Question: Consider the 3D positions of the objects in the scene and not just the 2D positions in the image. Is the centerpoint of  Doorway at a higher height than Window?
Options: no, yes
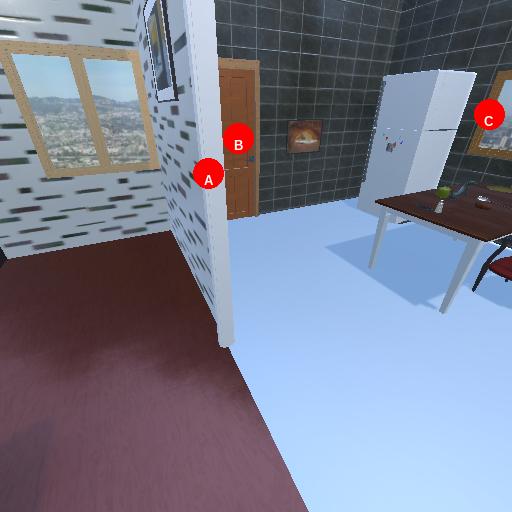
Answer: no